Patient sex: M
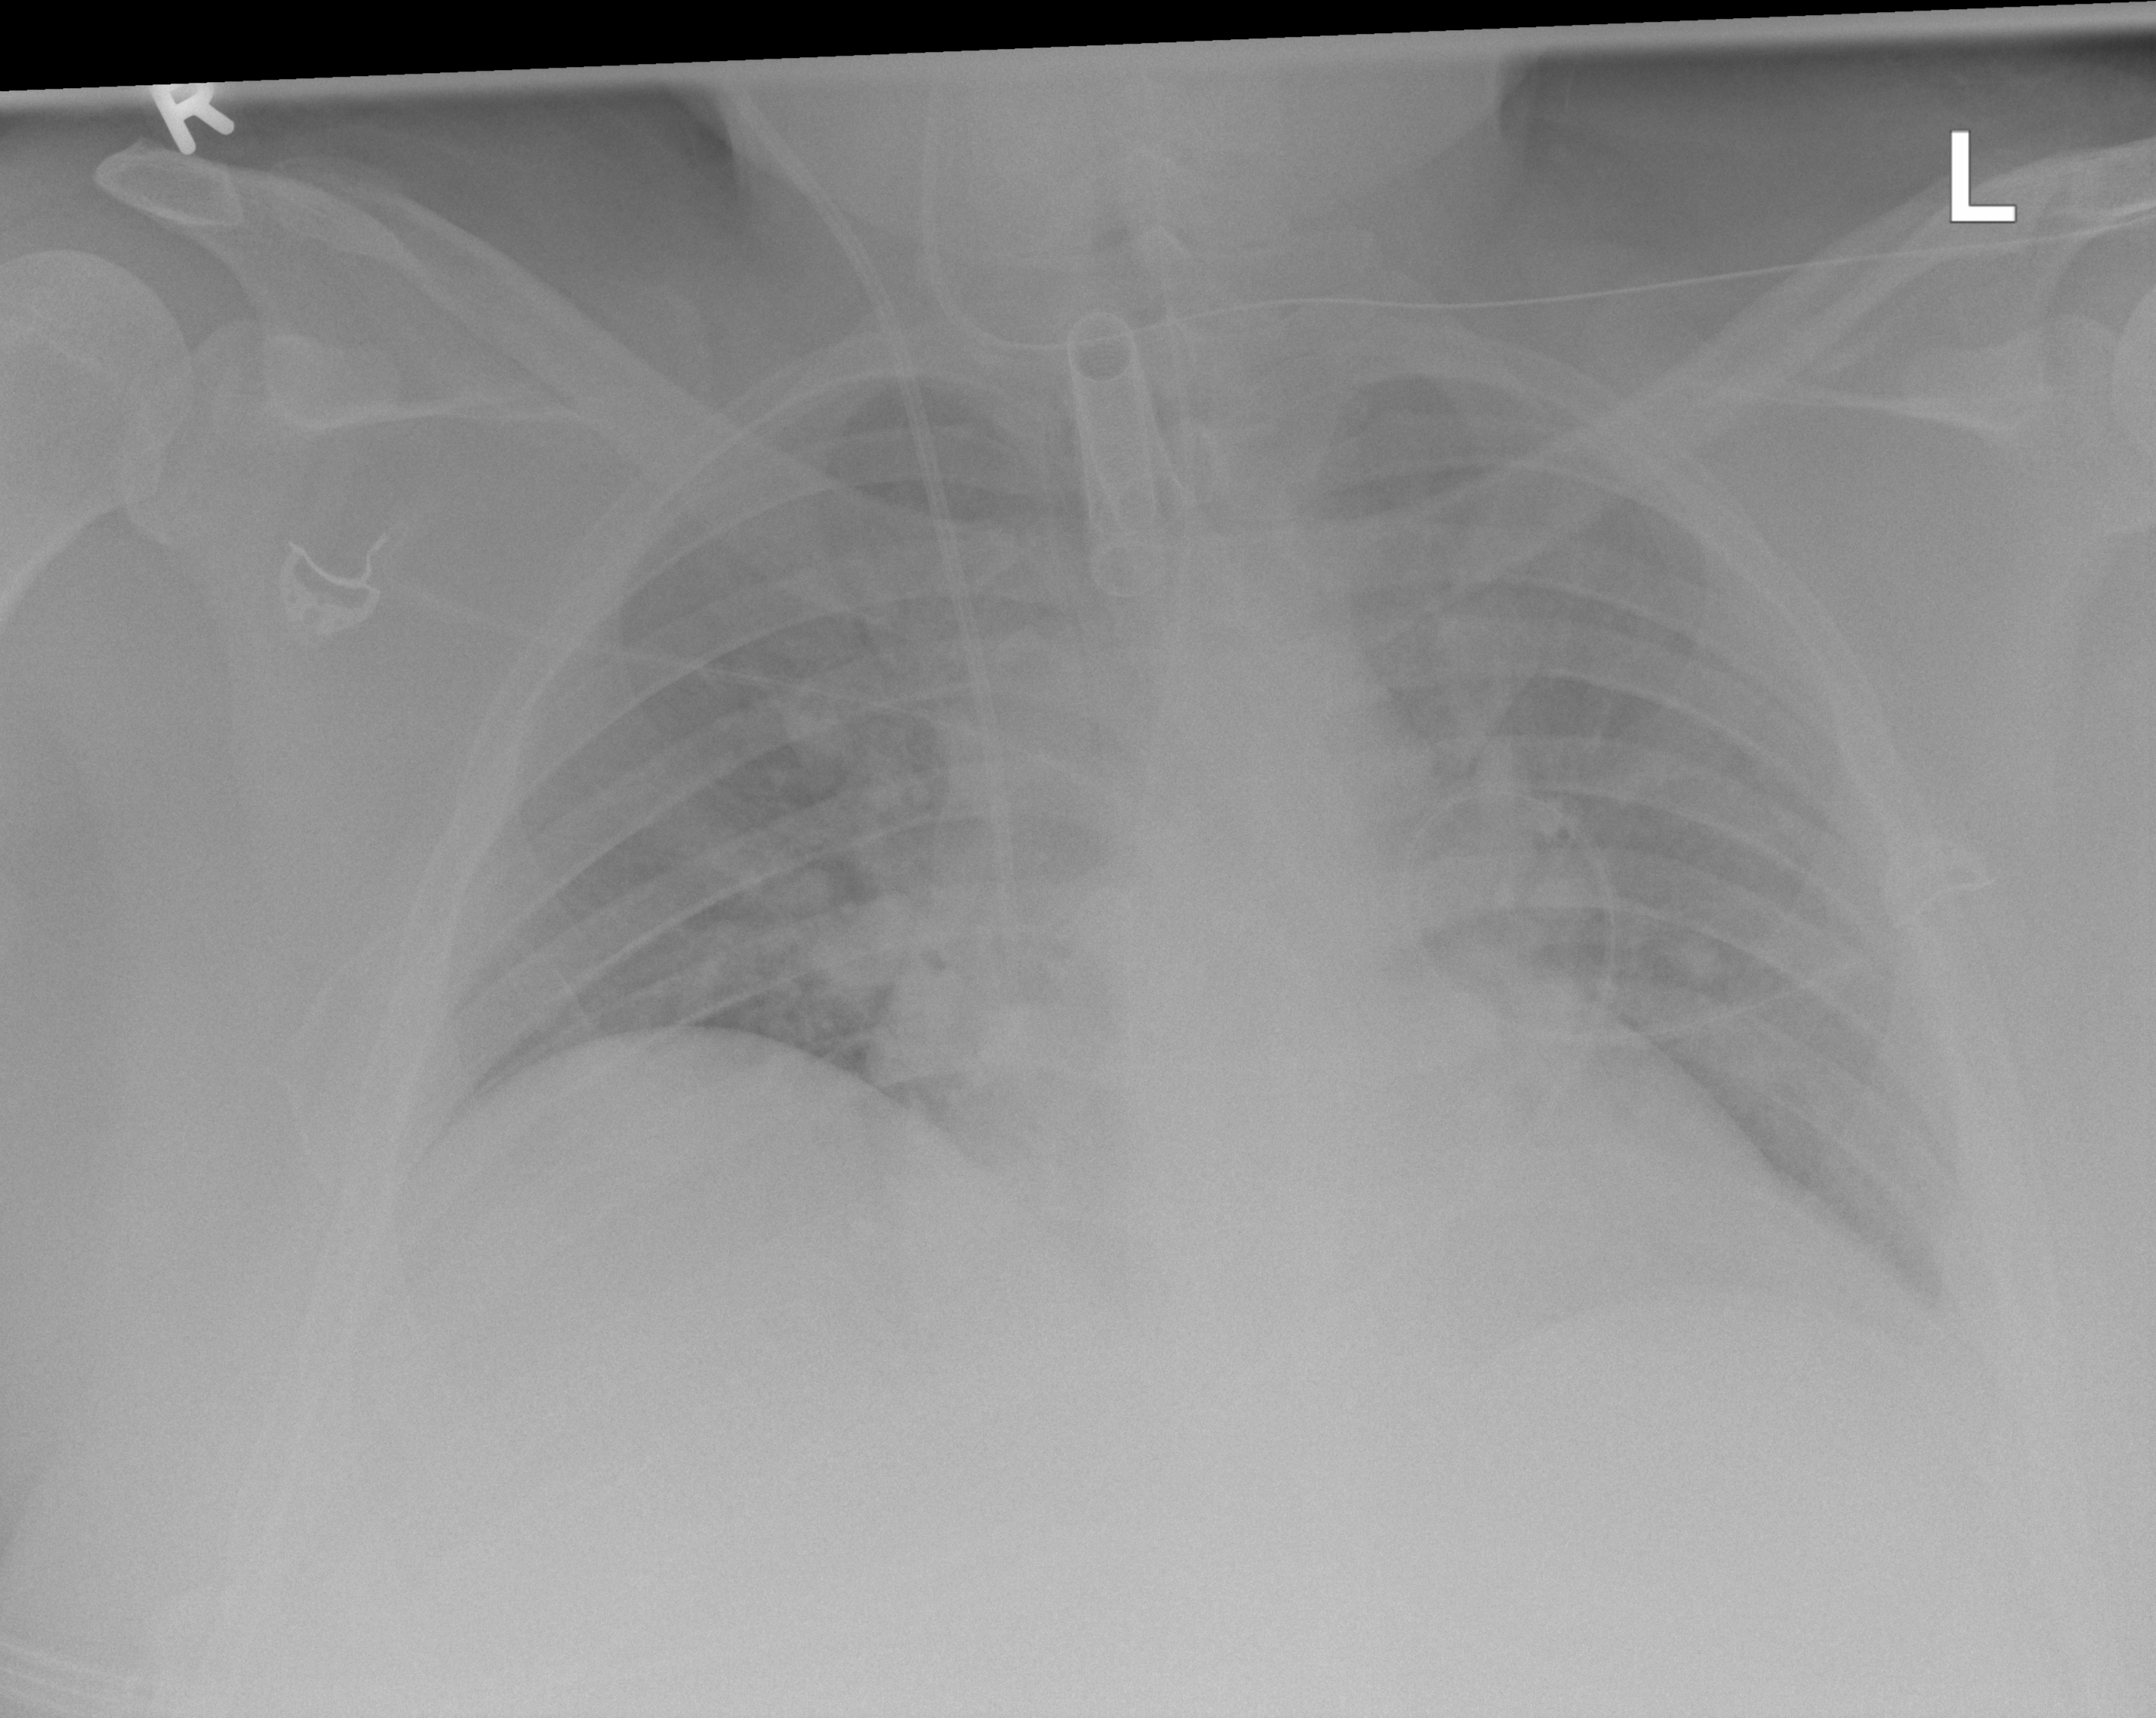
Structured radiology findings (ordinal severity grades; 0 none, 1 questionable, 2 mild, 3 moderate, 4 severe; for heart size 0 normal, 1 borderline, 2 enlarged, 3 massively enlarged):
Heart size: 2
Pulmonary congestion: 2
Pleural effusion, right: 0
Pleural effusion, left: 2
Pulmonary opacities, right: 2
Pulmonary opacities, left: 2
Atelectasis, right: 2
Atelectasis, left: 2